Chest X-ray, AP view. Patient: 55 years old, sex F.
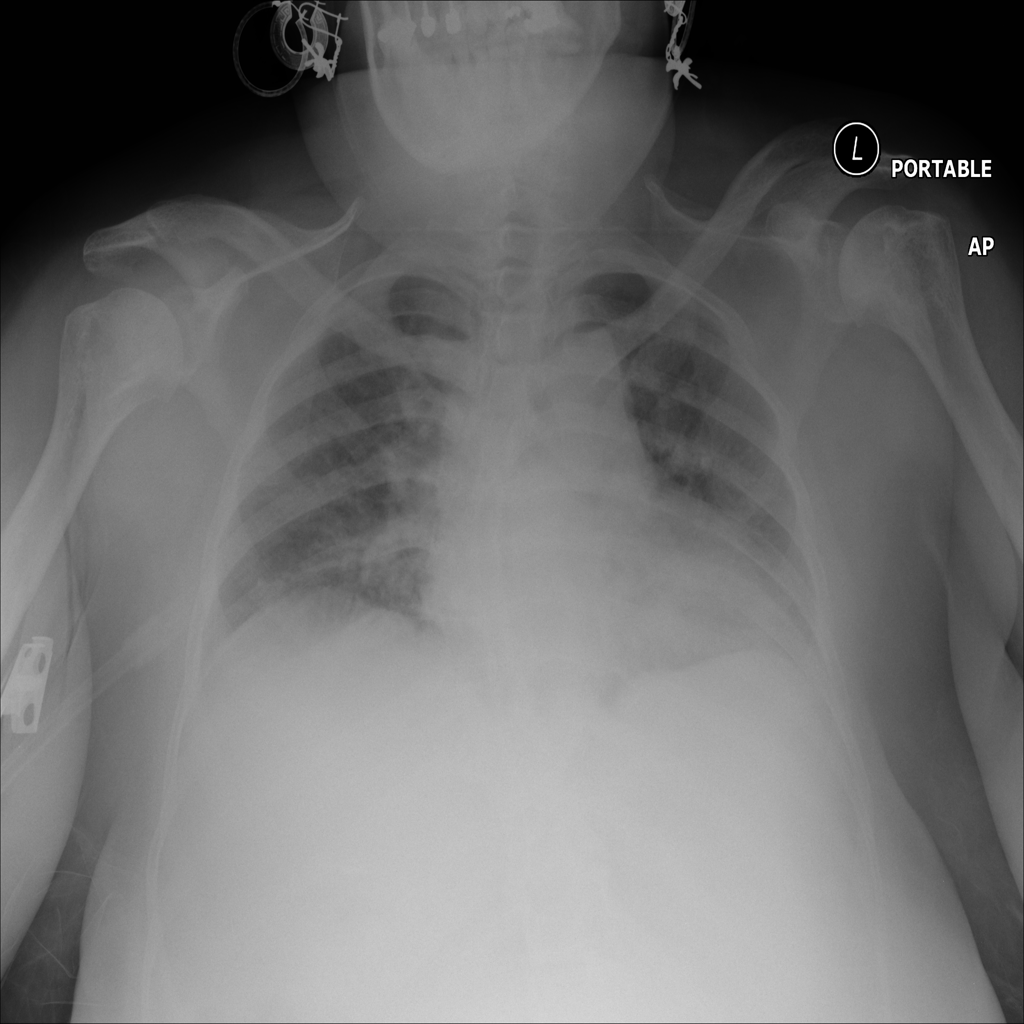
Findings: Atelectasis